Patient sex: M
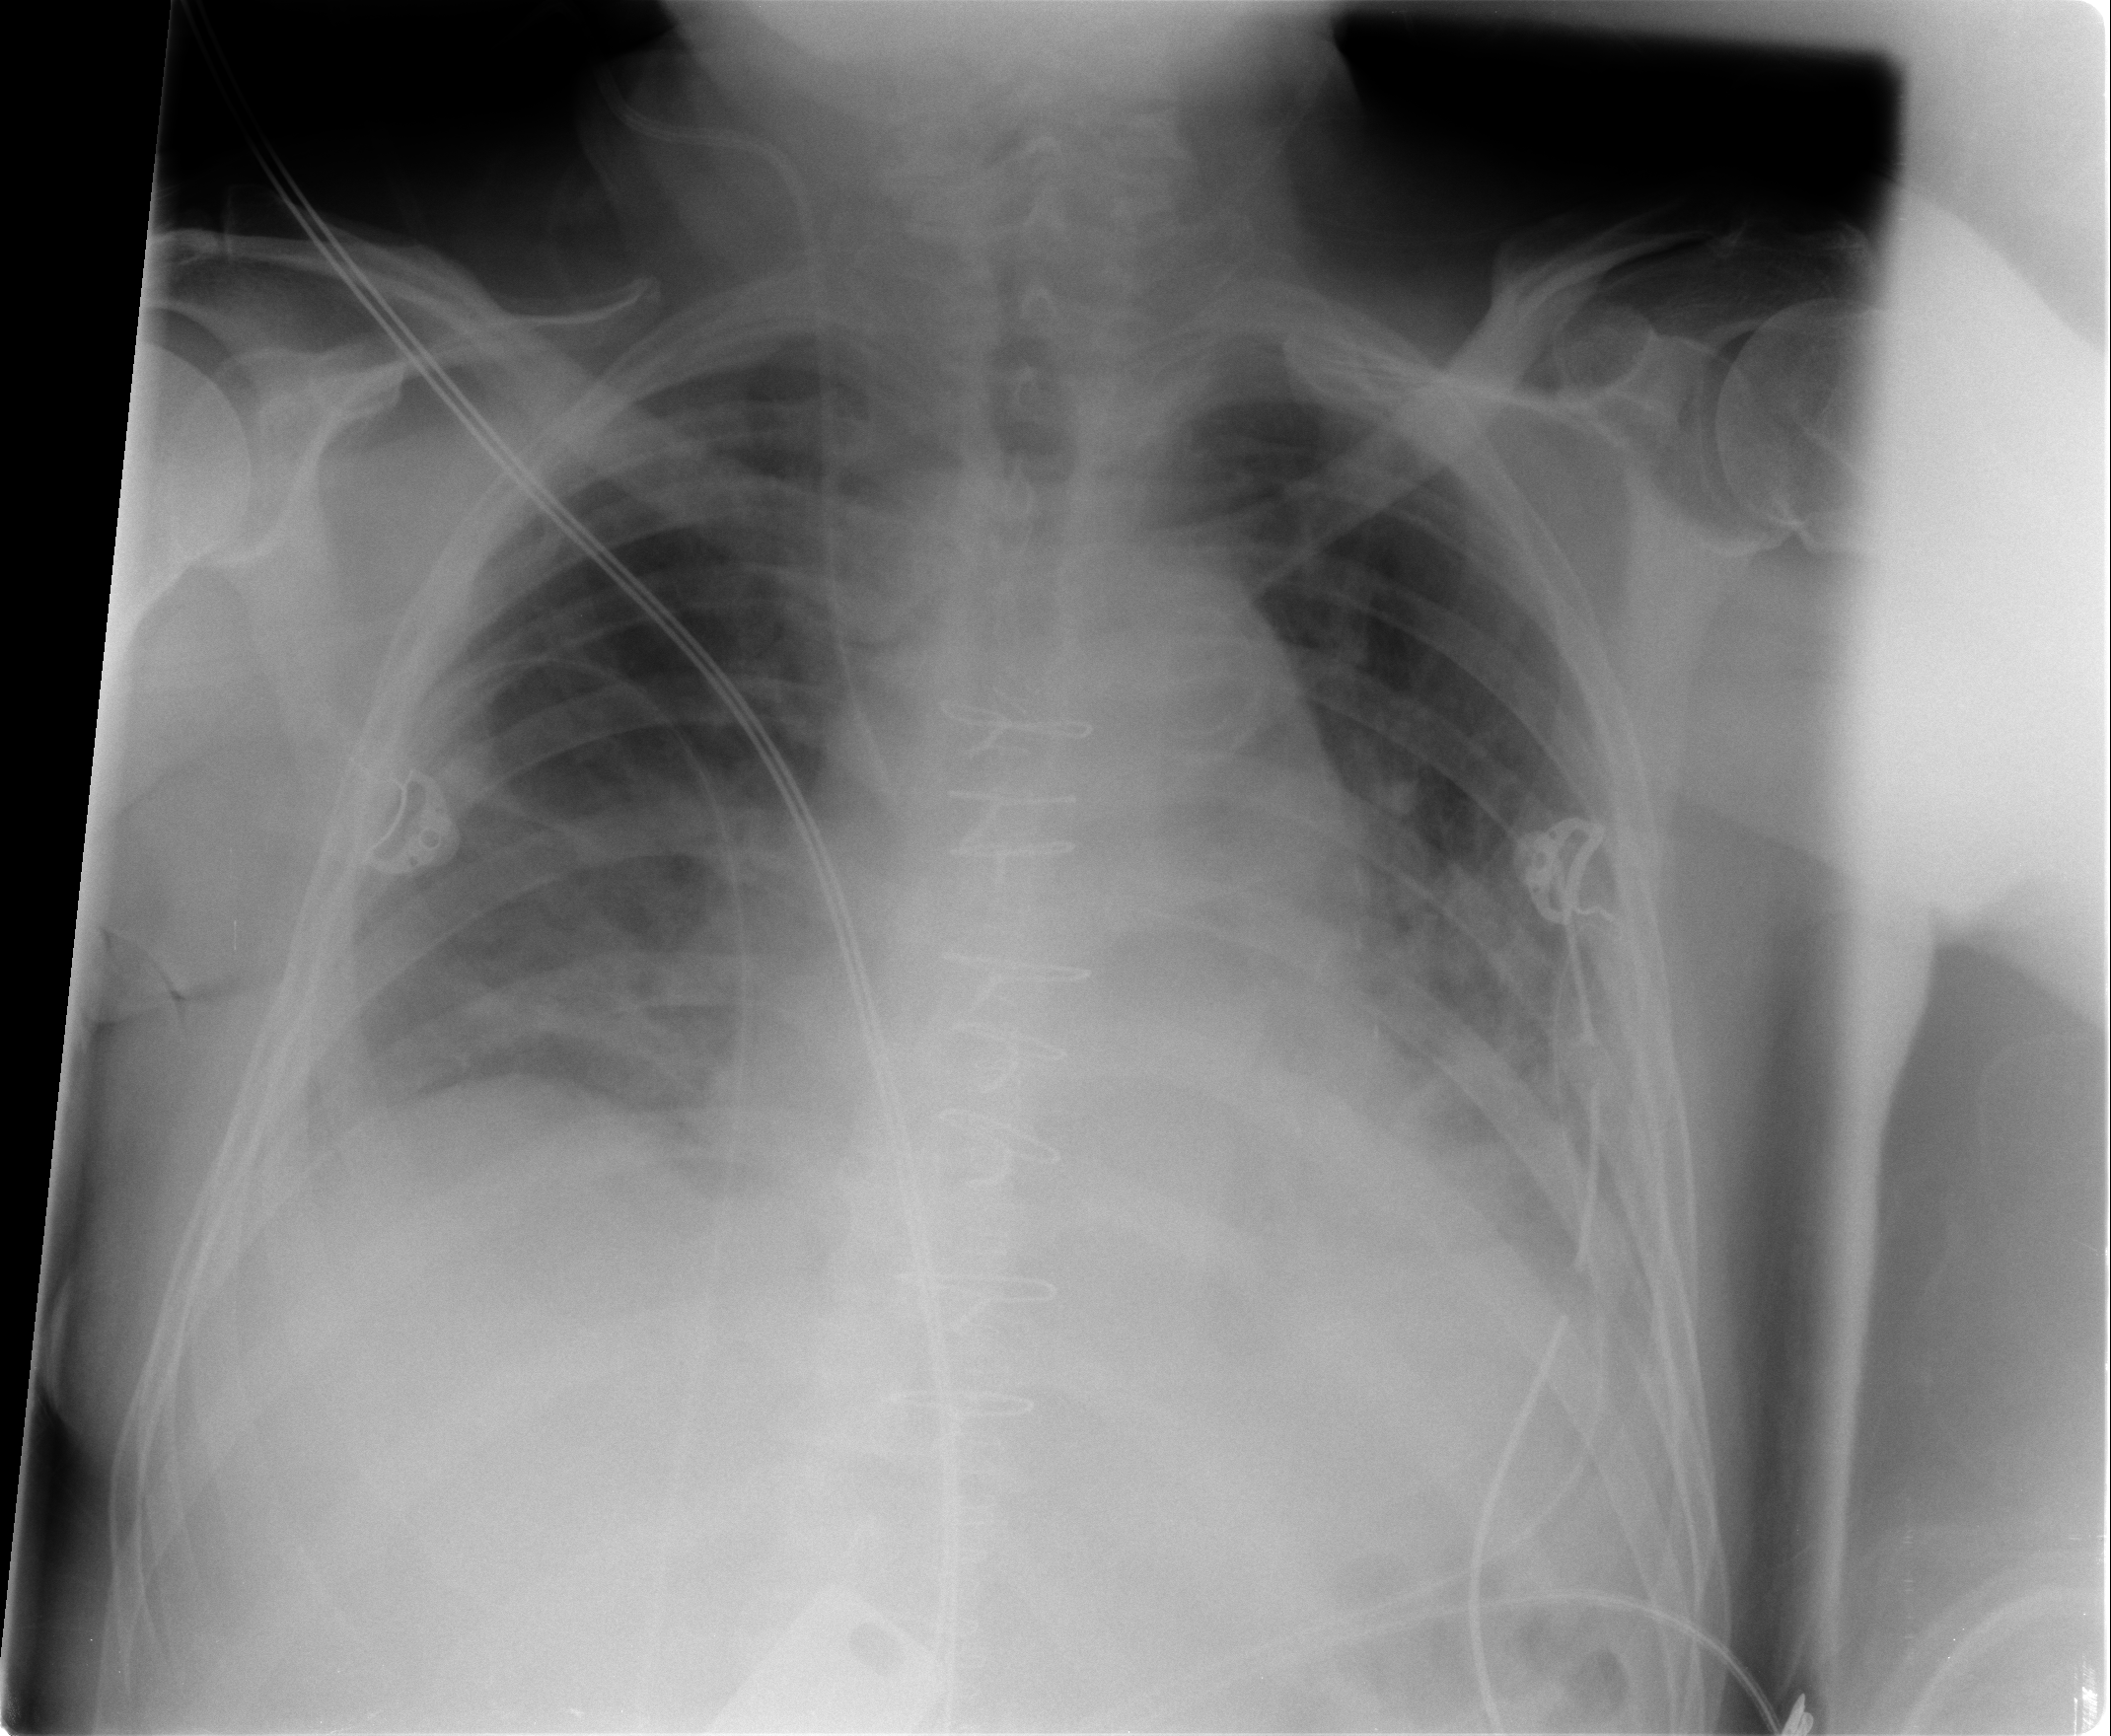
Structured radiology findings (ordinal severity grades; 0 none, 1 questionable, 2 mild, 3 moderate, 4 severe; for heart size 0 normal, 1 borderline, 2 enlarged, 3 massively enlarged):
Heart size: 2
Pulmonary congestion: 2
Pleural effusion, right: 1
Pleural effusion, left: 1
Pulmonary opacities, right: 0
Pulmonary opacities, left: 2
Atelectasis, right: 2
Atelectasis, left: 2